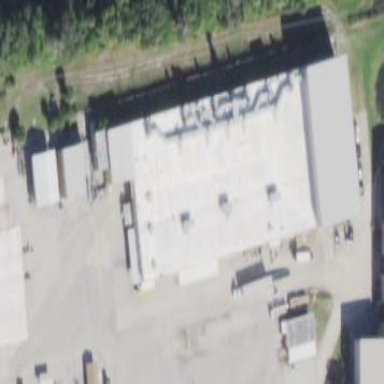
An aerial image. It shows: Manufacturing building.